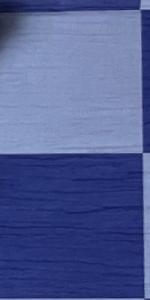
Label: Empty